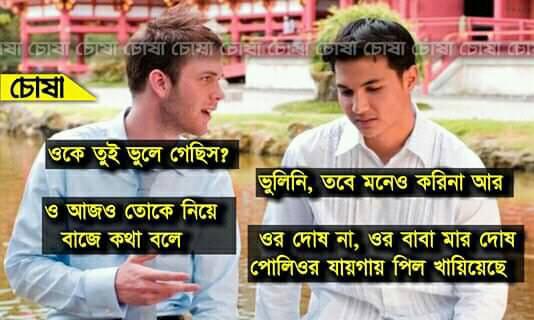
Caption: ওকে তুই ভুলে গেছিস ?   ভুলিনি, তবে মনেও করিনা আর    ও আজকে তোকে নিয়ে বাজে কথা বলে    ওর দোষ না, ওর বাবা মার দোষ পোলিওর যায়গায় পিল খায়িয়েছে
Label: hate